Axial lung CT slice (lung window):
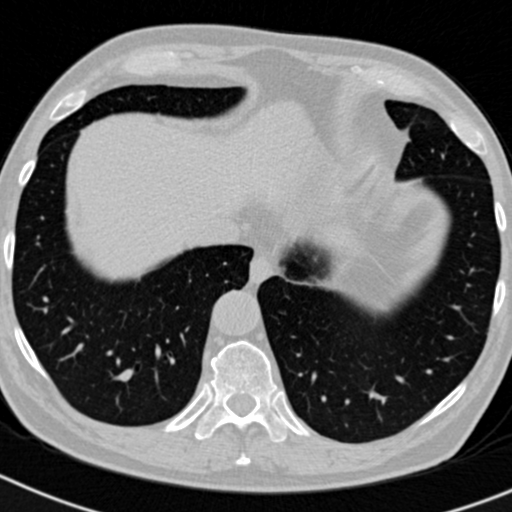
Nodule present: no